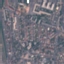
Land use / land cover: Residential